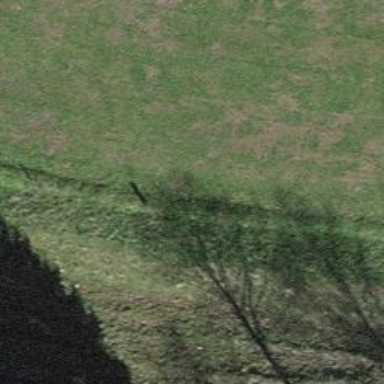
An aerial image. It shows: Fence.